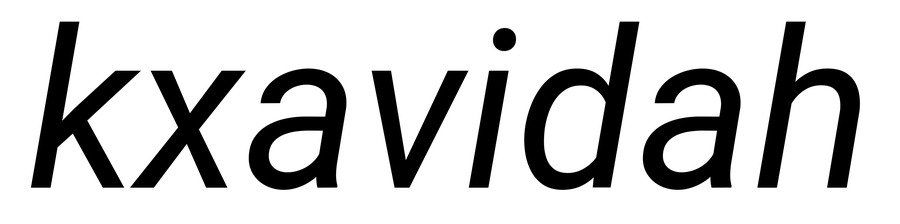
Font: Roboto-Italic_Italic